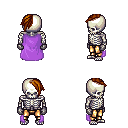
a pixel art fantasy rpg character, male body template, skeleton, lavender cape, gold greaves, brunette long mohawk hairstyle, metal gloves, four views (front, back, left, right), 2x2 character sprite sheet, small pixel art, hard edges, no anti-aliasing